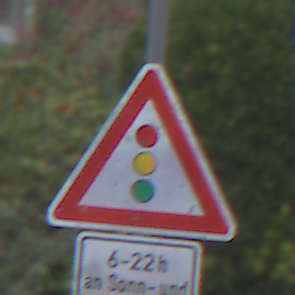
Verkehrszeichen: Lichtzeichenanlage
Zusatzzeichen unten: ZeitangabenMitBeschraenkungAufWochentage4
Umgebung: Outdoor, Urban
Tageszeit: MorningAfternoon
Wetter: Overcast
Licht: Natural
Jahreszeit: NotSpecified
Kontrast: LowContrast